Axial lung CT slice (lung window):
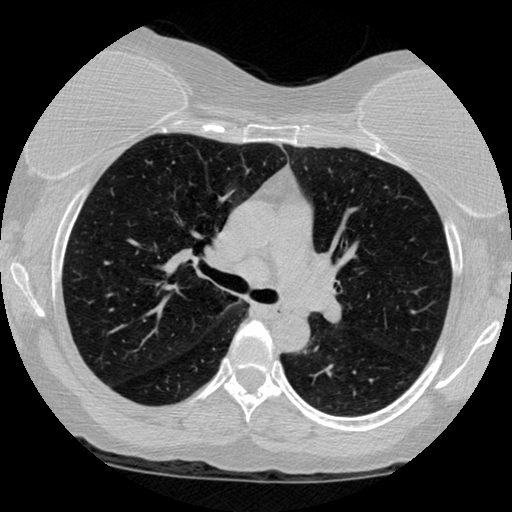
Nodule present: no